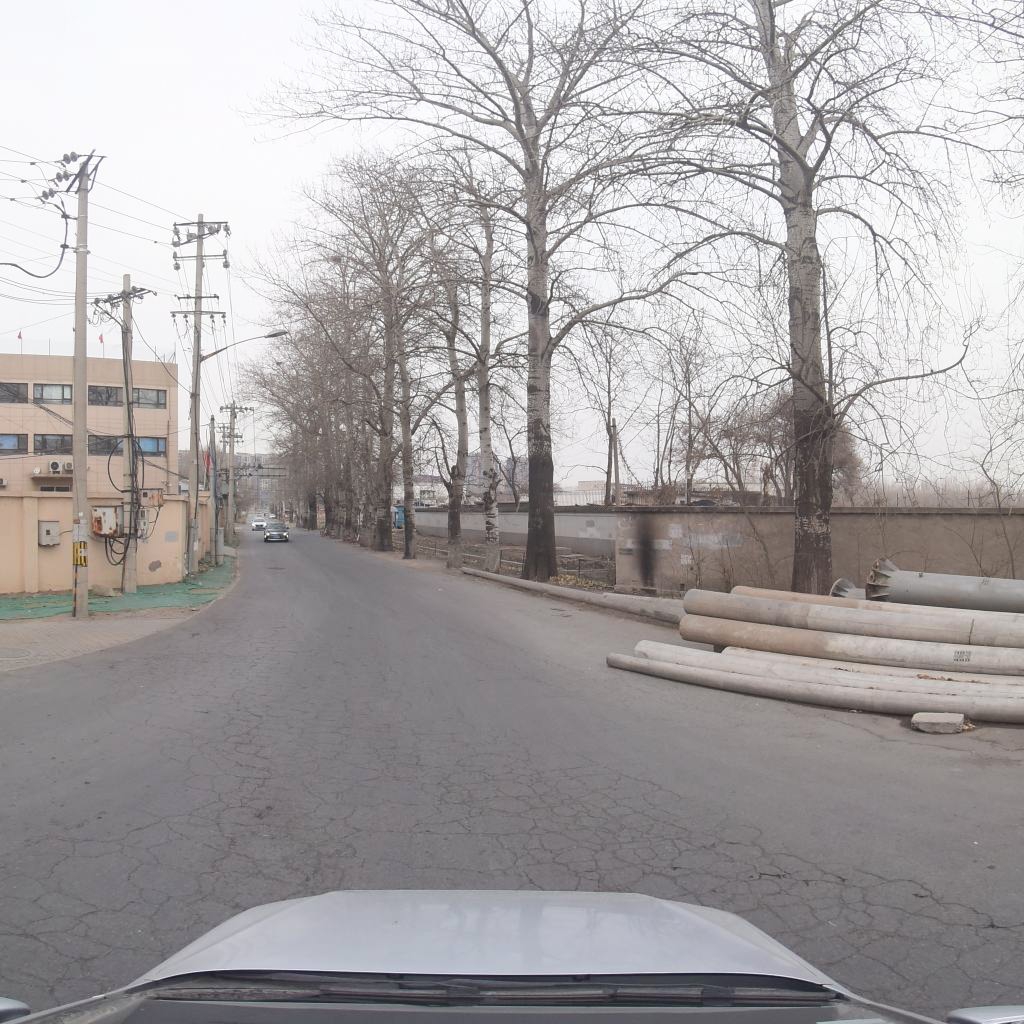
Region: Fengtai
Road damage annotations: alligator crack